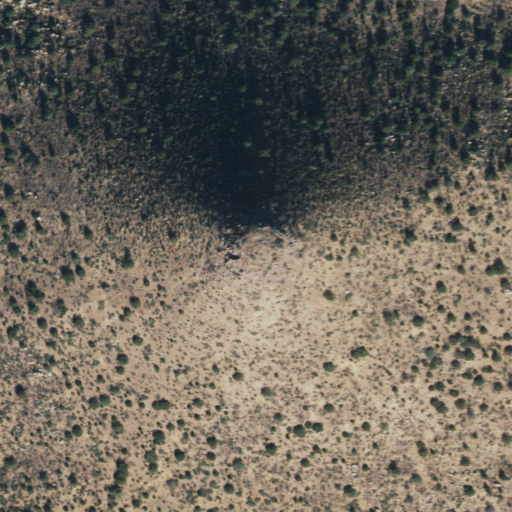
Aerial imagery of mountain in Arizona named Black Mountain containing only shrub